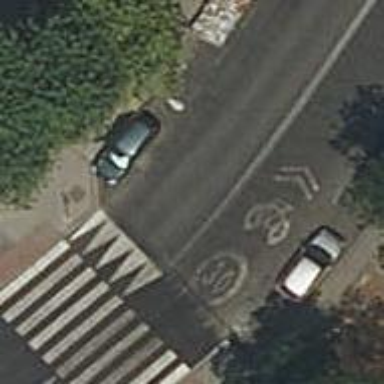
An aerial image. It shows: Residential road with asphalt surface. It includes shared lane for cyclists.